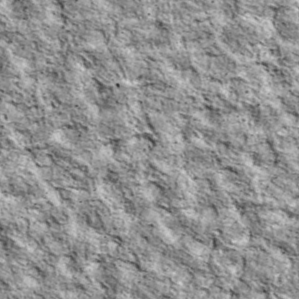
Label: non_frost